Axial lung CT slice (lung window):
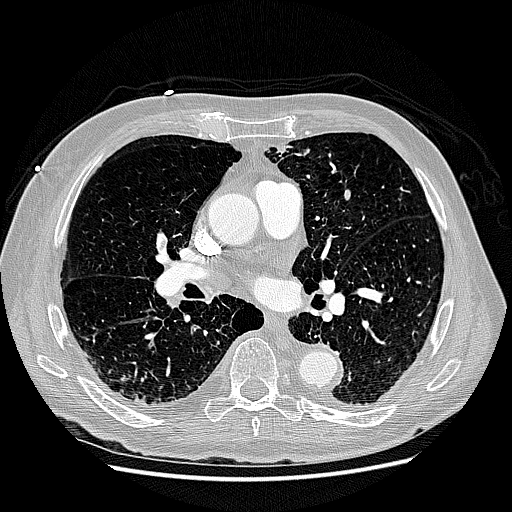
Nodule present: no